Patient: sex M, age 60
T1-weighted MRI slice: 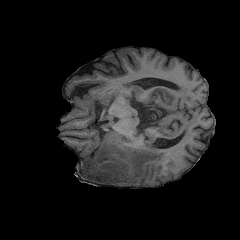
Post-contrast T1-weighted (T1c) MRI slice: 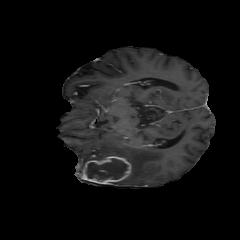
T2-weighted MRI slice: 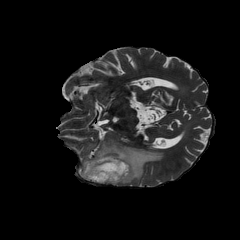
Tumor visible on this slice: yes
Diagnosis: Glioblastoma, IDH-wildtype
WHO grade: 4